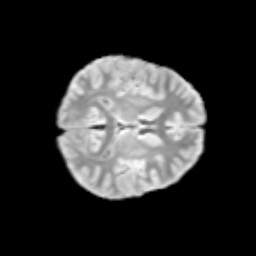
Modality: T2w
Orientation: axial
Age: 11
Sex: male
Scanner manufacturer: siemens
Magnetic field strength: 3 T
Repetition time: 3.8 s
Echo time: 0.07 s